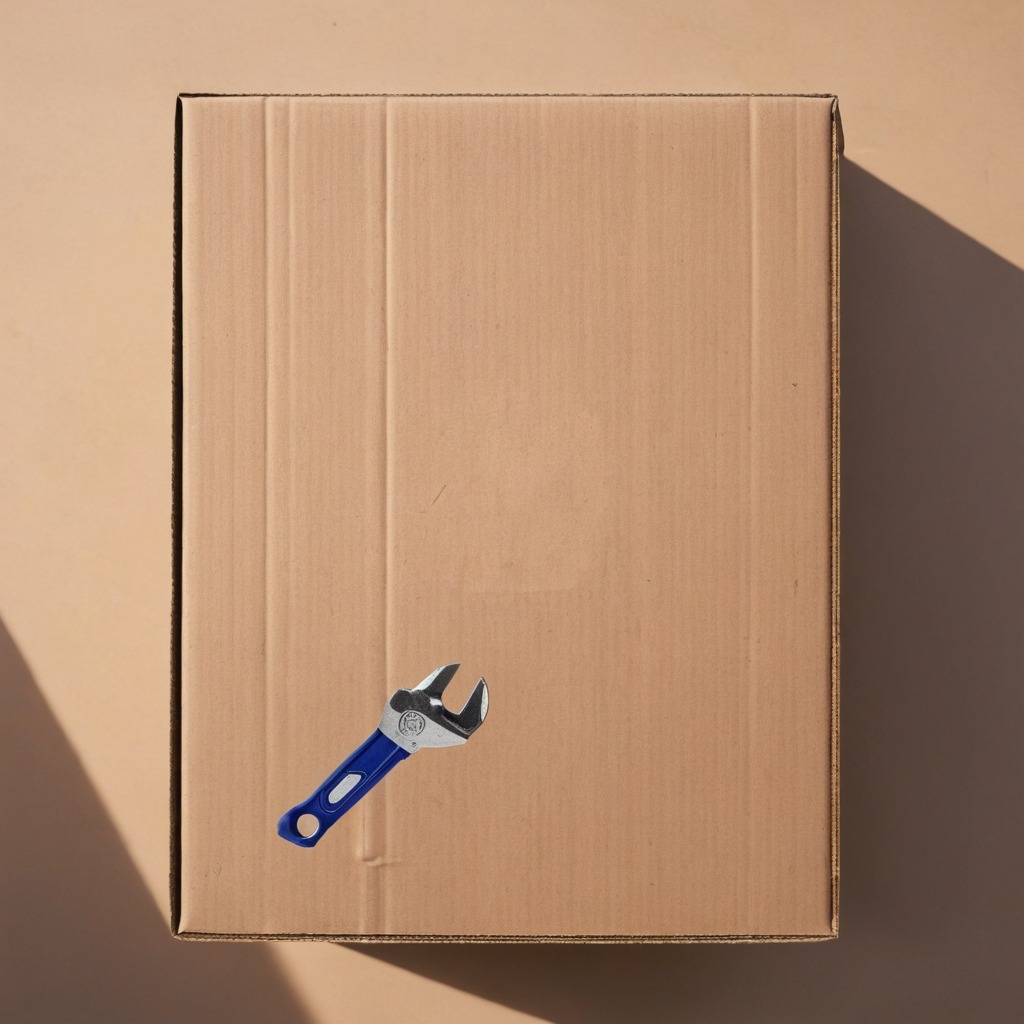
A wrench is lying on the cardboard box surface in an outdoor workshop during daytime bright natural light soft shadows slightly creased but